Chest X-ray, PA view. Patient: 47 years old, sex M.
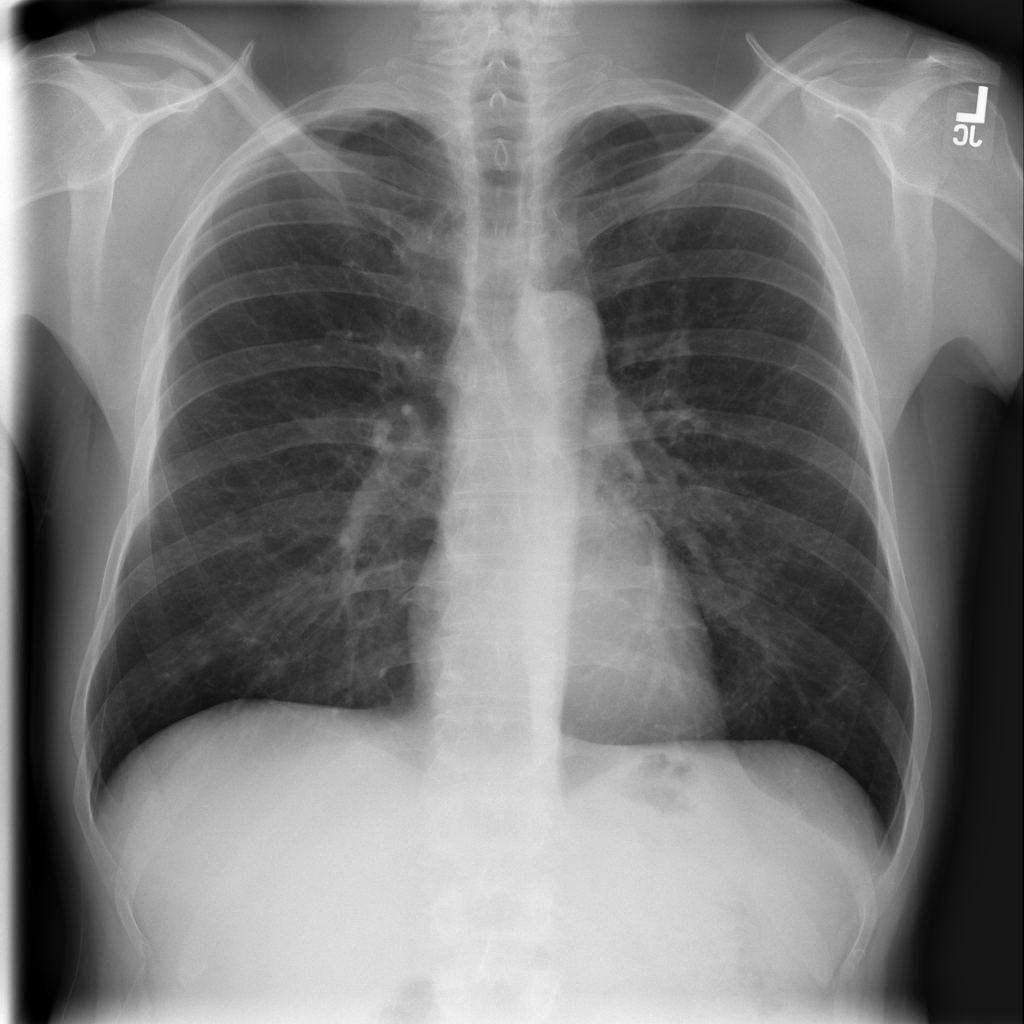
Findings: No Finding